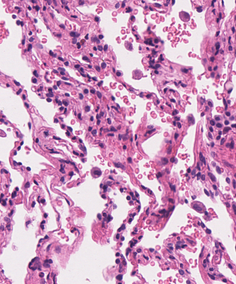
Tumor epithelial tissue: no
Tumor-associated stroma tissue: no
Normal tissue: yes